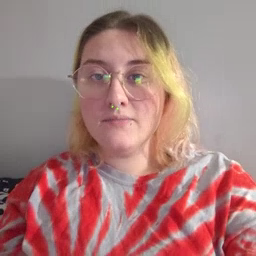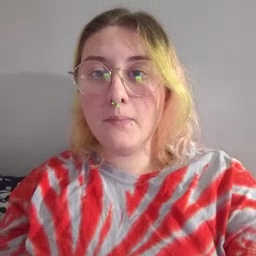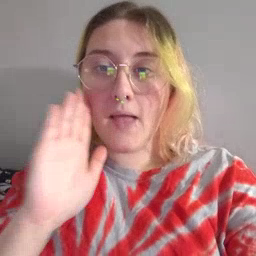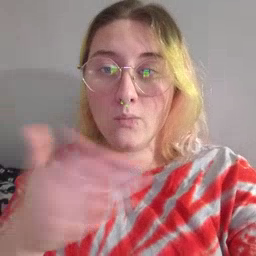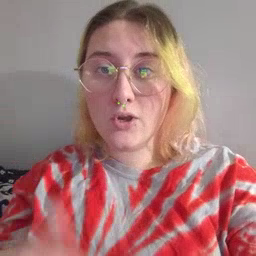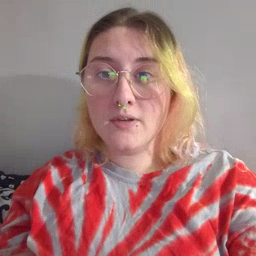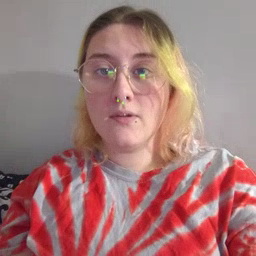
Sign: bedroom